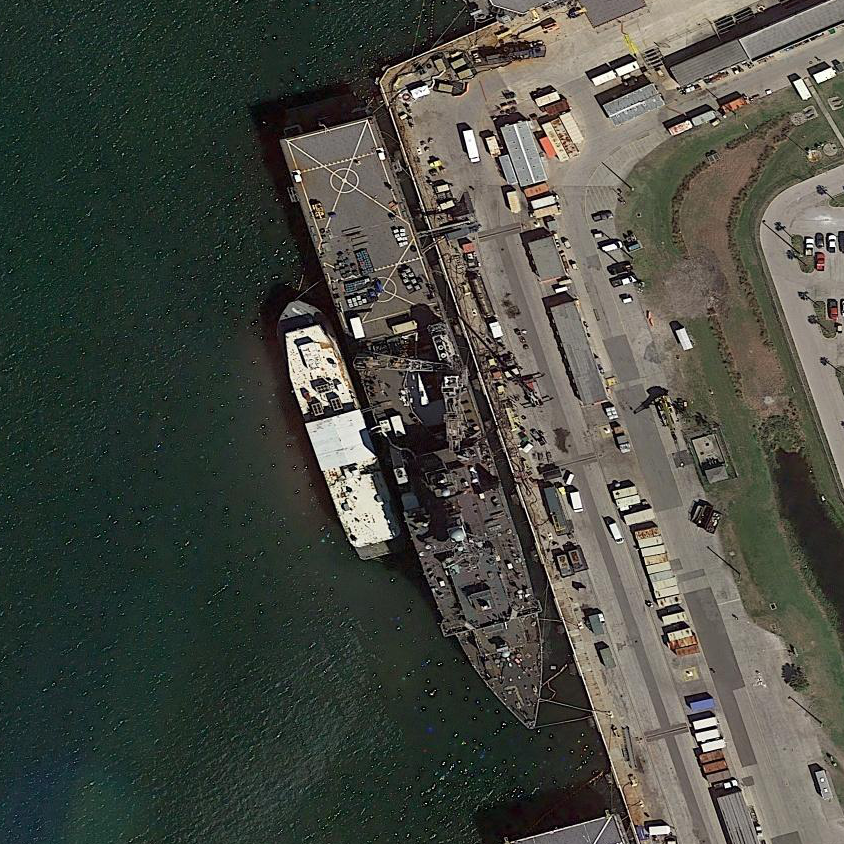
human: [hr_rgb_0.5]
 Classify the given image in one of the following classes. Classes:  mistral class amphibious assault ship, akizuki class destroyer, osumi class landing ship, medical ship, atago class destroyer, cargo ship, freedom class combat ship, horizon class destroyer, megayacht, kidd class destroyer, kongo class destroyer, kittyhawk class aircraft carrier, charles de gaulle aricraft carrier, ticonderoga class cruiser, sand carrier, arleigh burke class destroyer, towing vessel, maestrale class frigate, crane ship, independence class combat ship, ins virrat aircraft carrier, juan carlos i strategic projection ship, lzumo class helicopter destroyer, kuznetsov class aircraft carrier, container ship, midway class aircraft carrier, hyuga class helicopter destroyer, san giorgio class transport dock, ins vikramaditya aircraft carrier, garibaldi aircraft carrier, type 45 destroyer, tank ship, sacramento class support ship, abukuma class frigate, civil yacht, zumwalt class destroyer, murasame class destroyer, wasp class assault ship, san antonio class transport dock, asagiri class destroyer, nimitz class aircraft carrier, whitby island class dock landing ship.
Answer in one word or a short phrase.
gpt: Whitby Island class dock landing ship